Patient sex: F
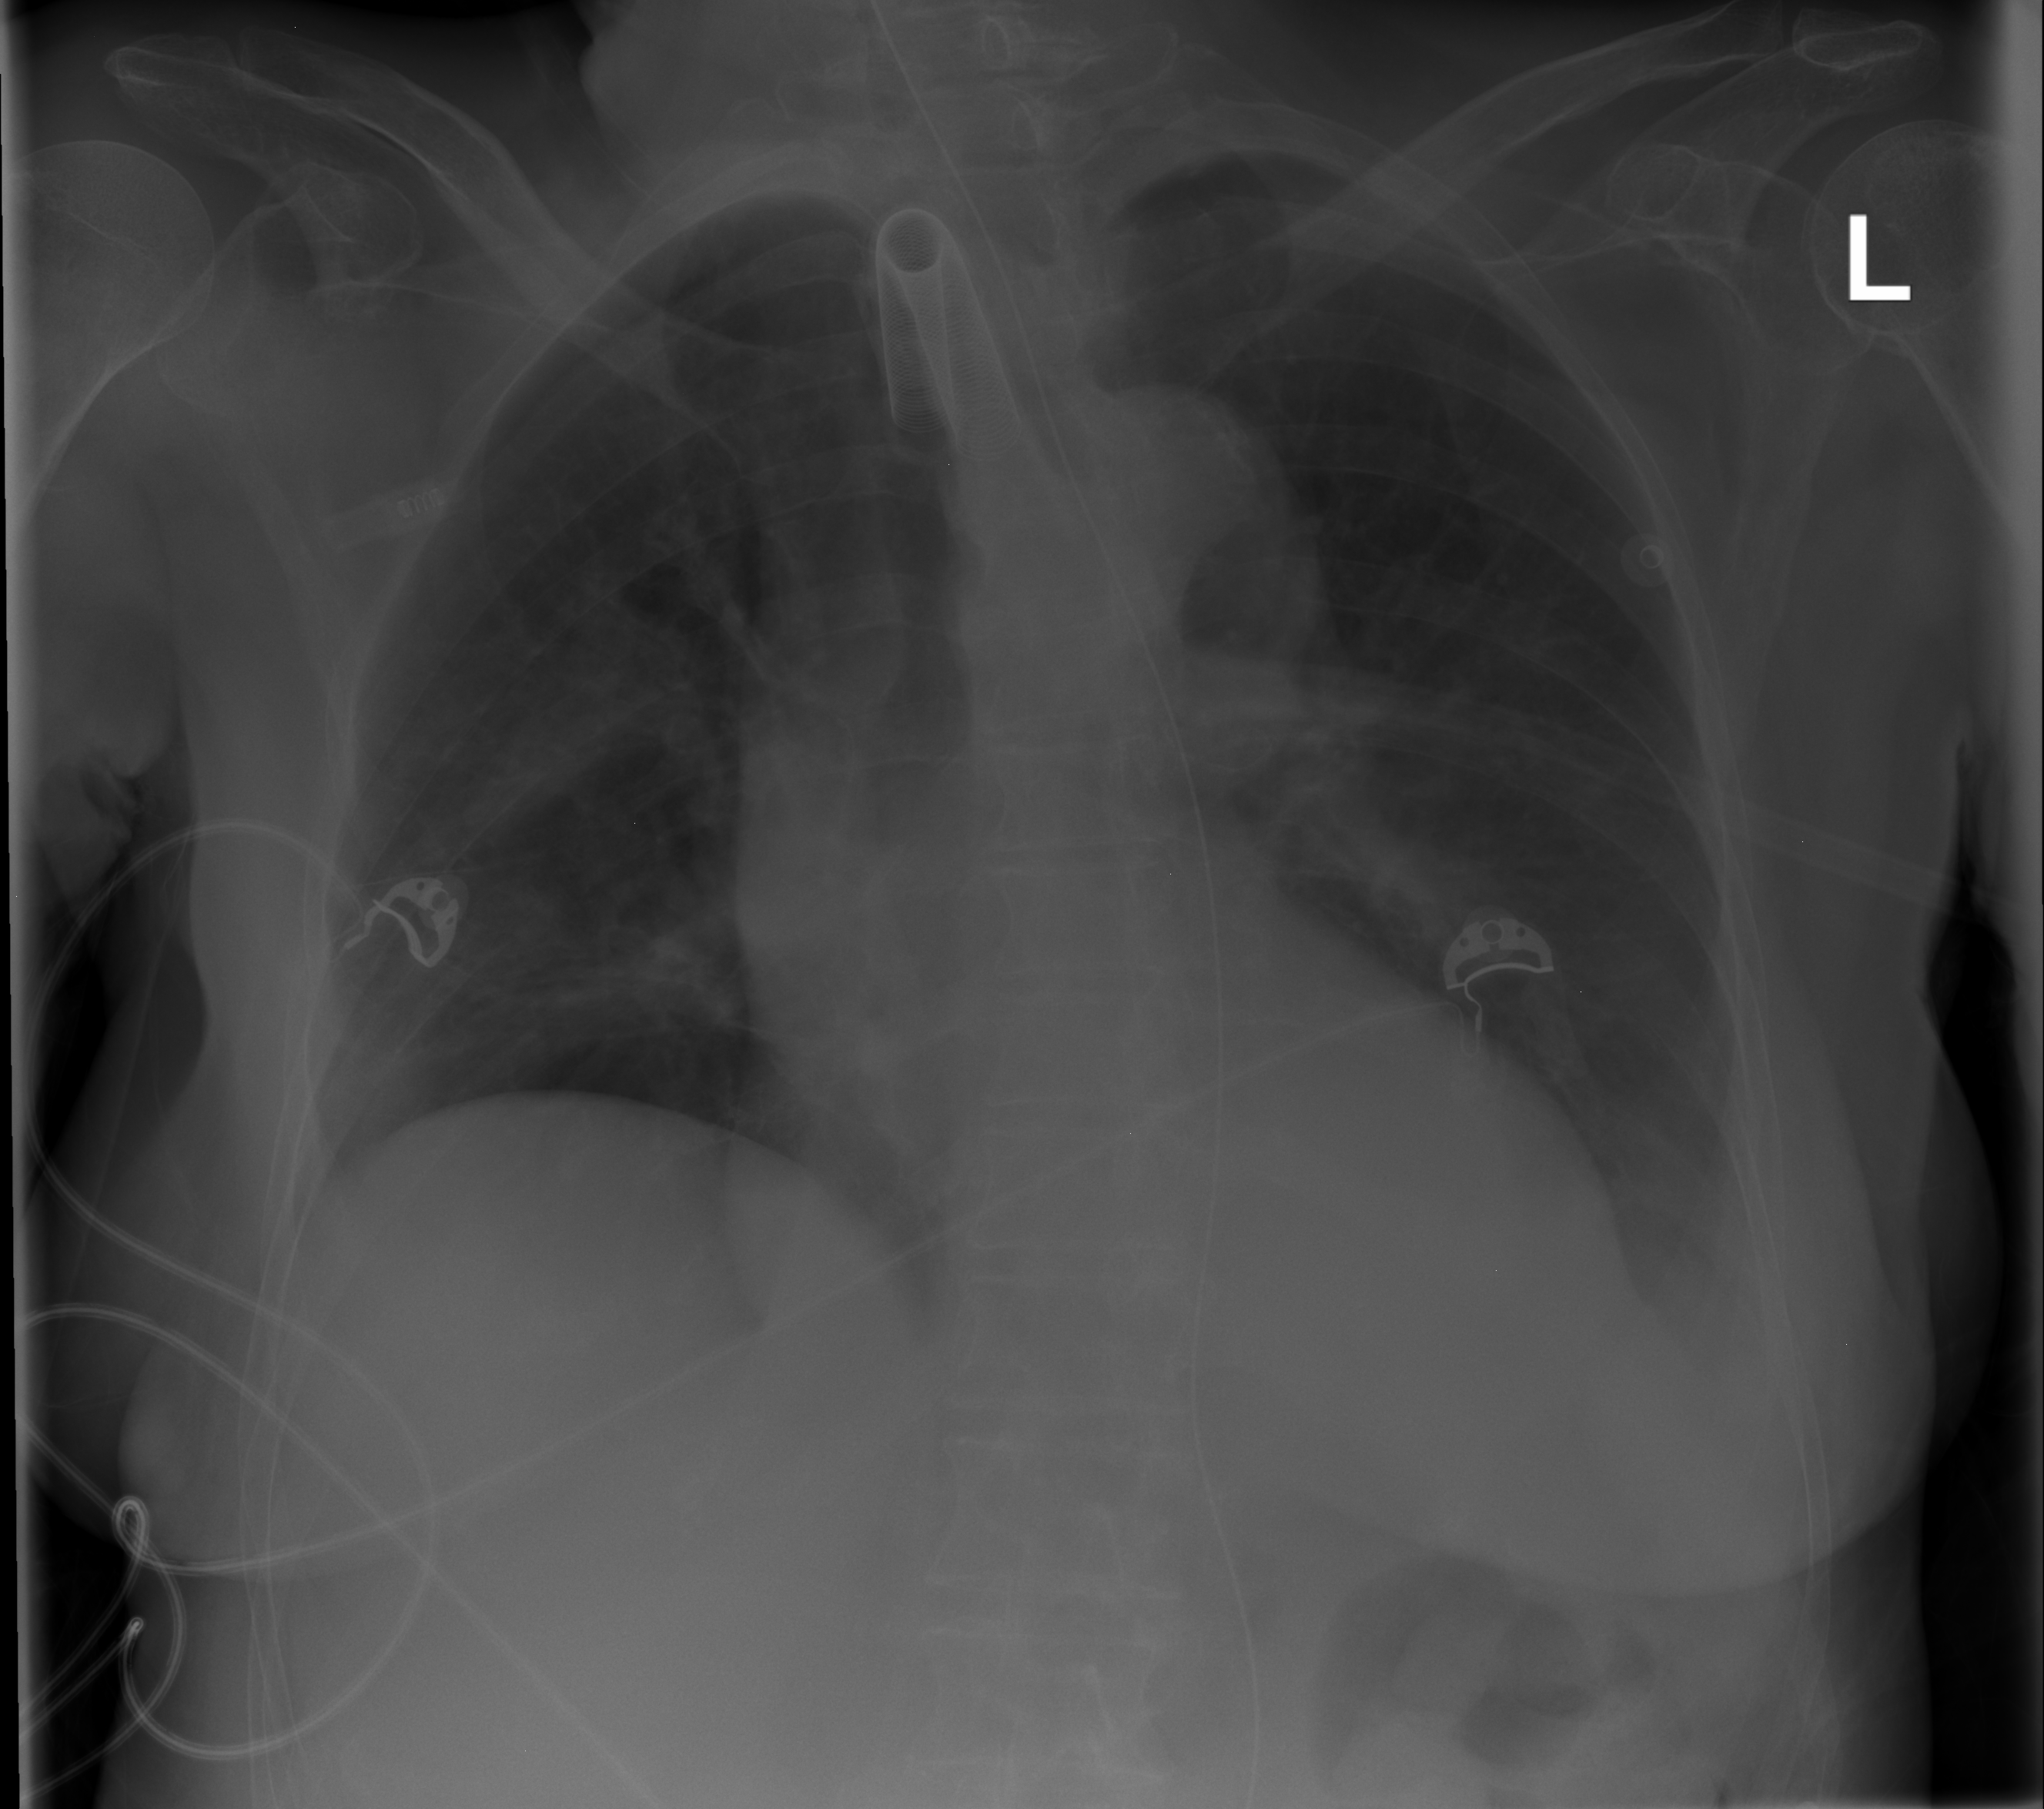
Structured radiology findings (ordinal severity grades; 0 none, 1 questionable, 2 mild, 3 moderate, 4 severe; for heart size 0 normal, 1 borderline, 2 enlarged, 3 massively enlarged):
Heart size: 0
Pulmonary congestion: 0
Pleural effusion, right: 0
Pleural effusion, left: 1
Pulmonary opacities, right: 0
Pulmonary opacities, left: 0
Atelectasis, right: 1
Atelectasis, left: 2